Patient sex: F
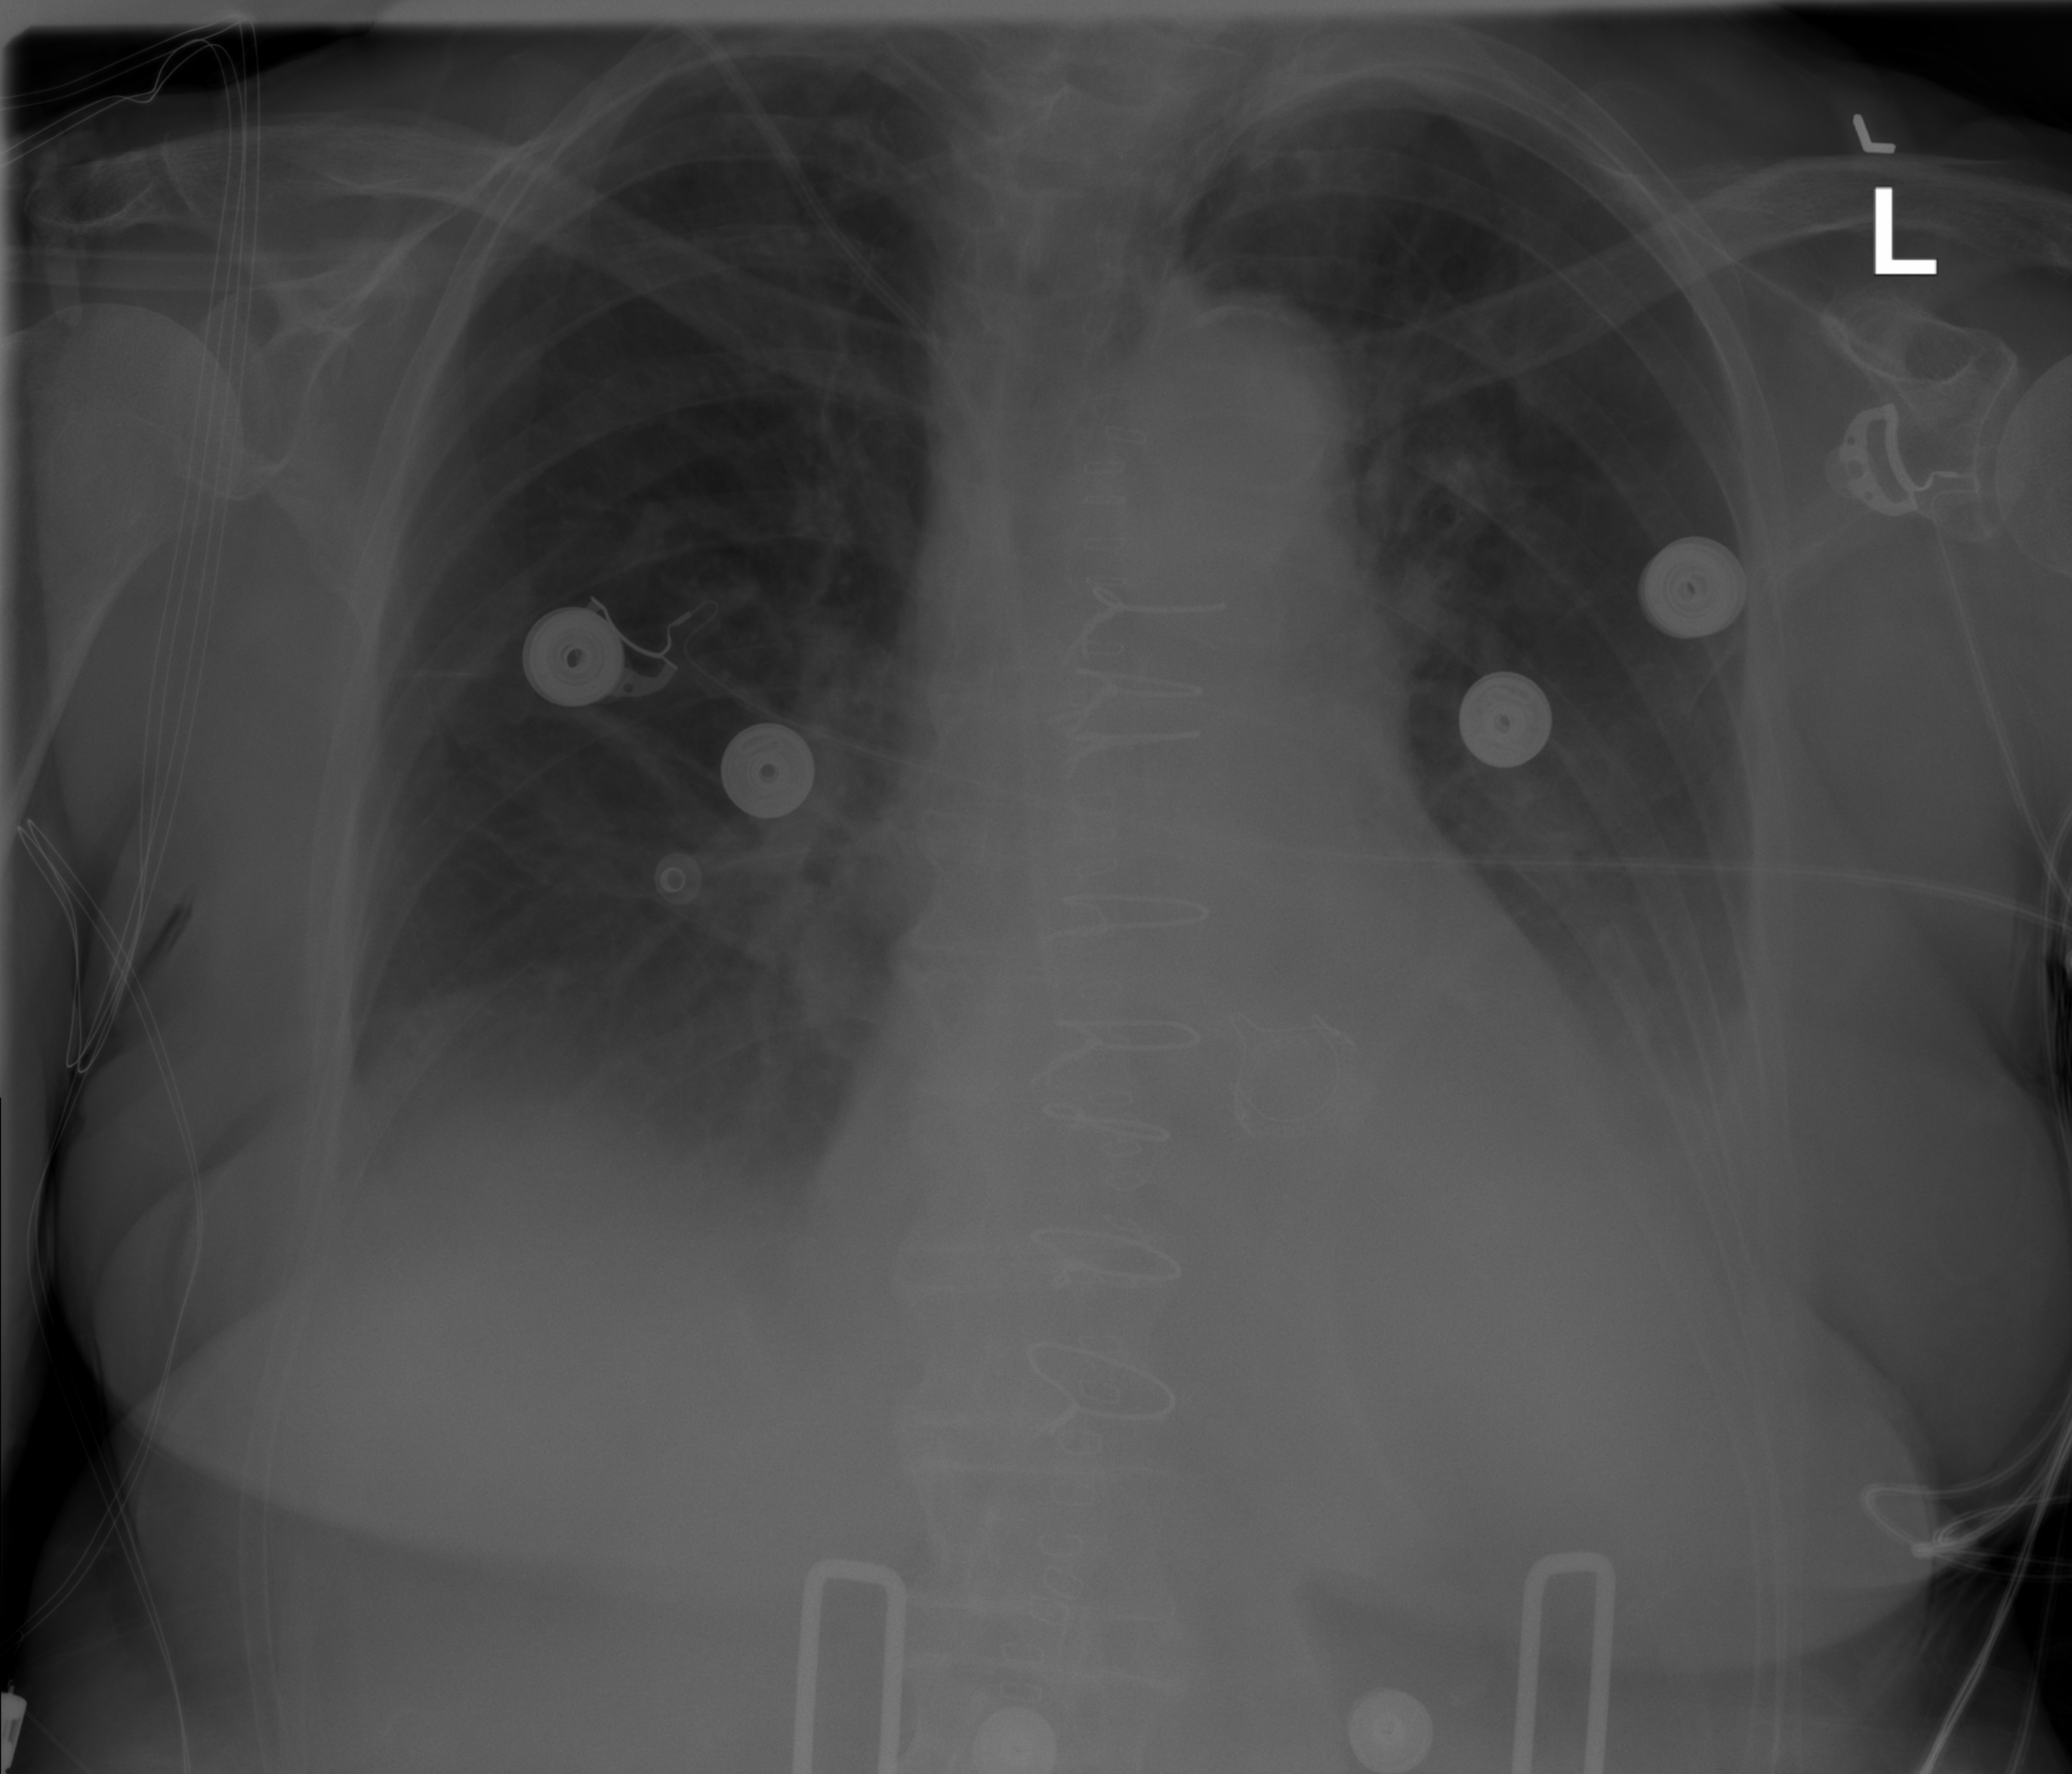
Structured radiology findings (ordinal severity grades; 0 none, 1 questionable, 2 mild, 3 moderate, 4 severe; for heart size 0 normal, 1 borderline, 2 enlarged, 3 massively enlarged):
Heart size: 0
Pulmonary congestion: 0
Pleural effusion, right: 2
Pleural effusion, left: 2
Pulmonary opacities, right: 0
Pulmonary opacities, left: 0
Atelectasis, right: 2
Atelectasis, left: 0